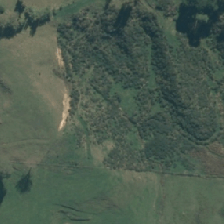
Land cover: grose_broom